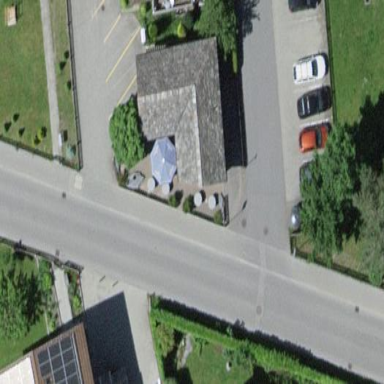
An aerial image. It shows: Restaurant in building.